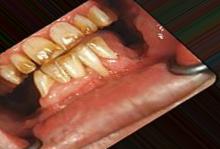
Condition: Tooth Discoloration